Field crop: tomato
Growth stage: 1
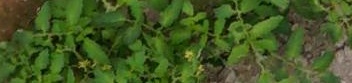
Species: tomato